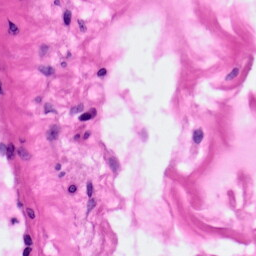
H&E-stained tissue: Pancreatic